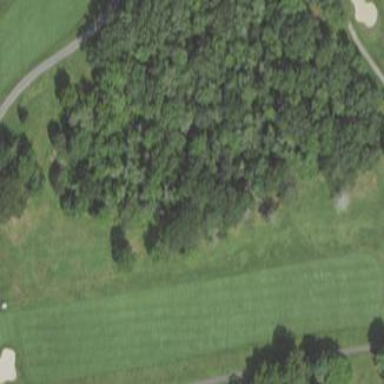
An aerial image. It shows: Golf fairway surrounded by grass.